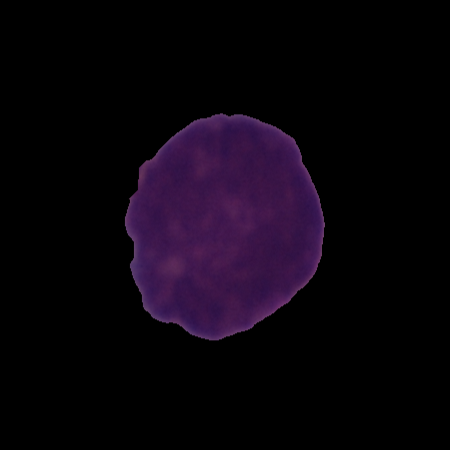
Label: cancer